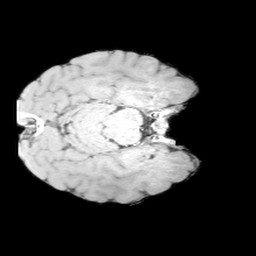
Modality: MP2RAGE
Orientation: axial